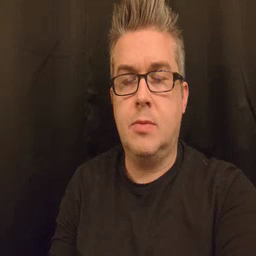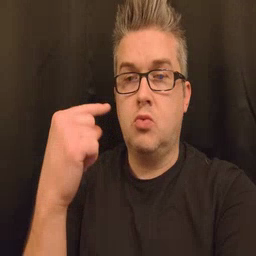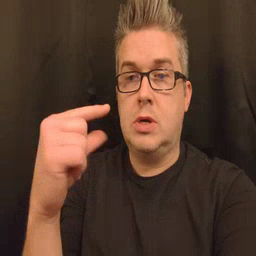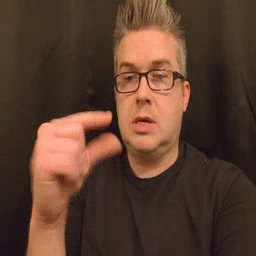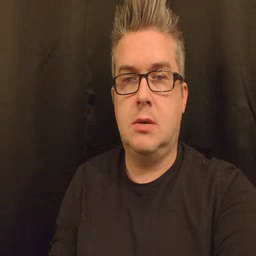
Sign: green